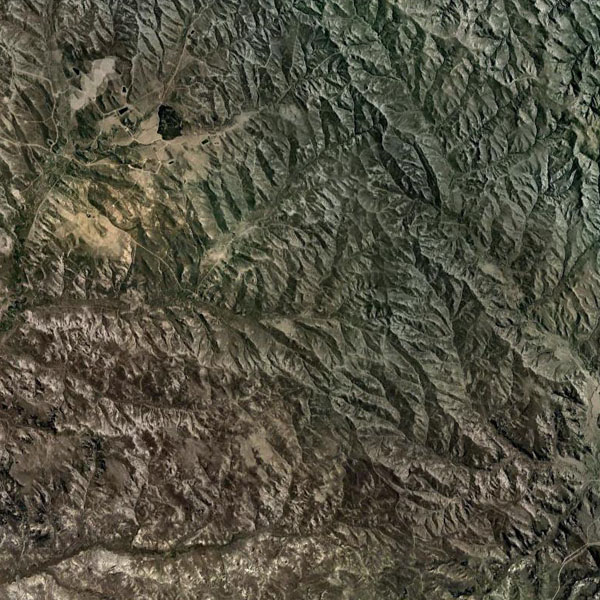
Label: Mountain